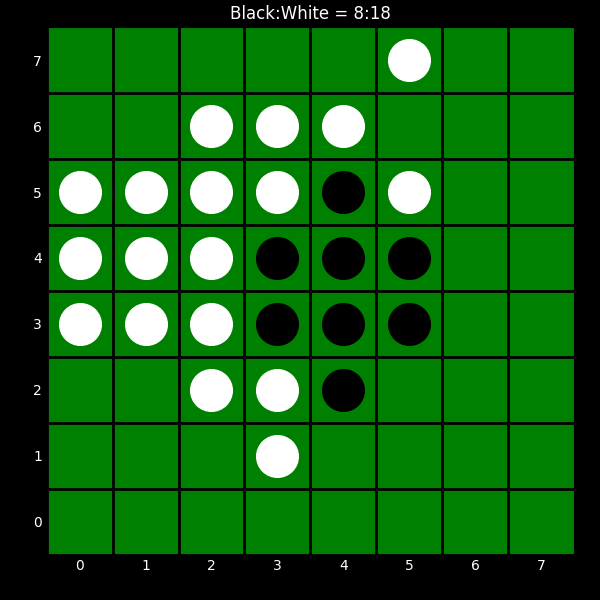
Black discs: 8
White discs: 18